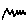
Label: zigzag